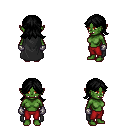
a pixel art fantasy rpg character, female body template, orc, green skin, black cape, red pants, black loose hair, metal gloves, four views (front, back, left, right), 2x2 character sprite sheet, small pixel art, hard edges, no anti-aliasing